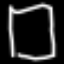
Label: square